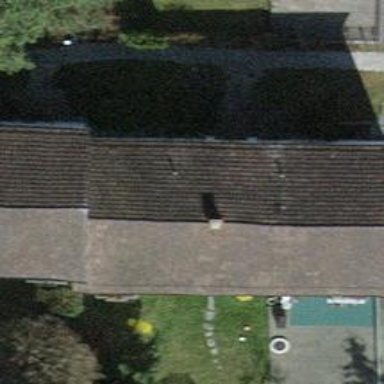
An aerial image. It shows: Building with tile roof.